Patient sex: M
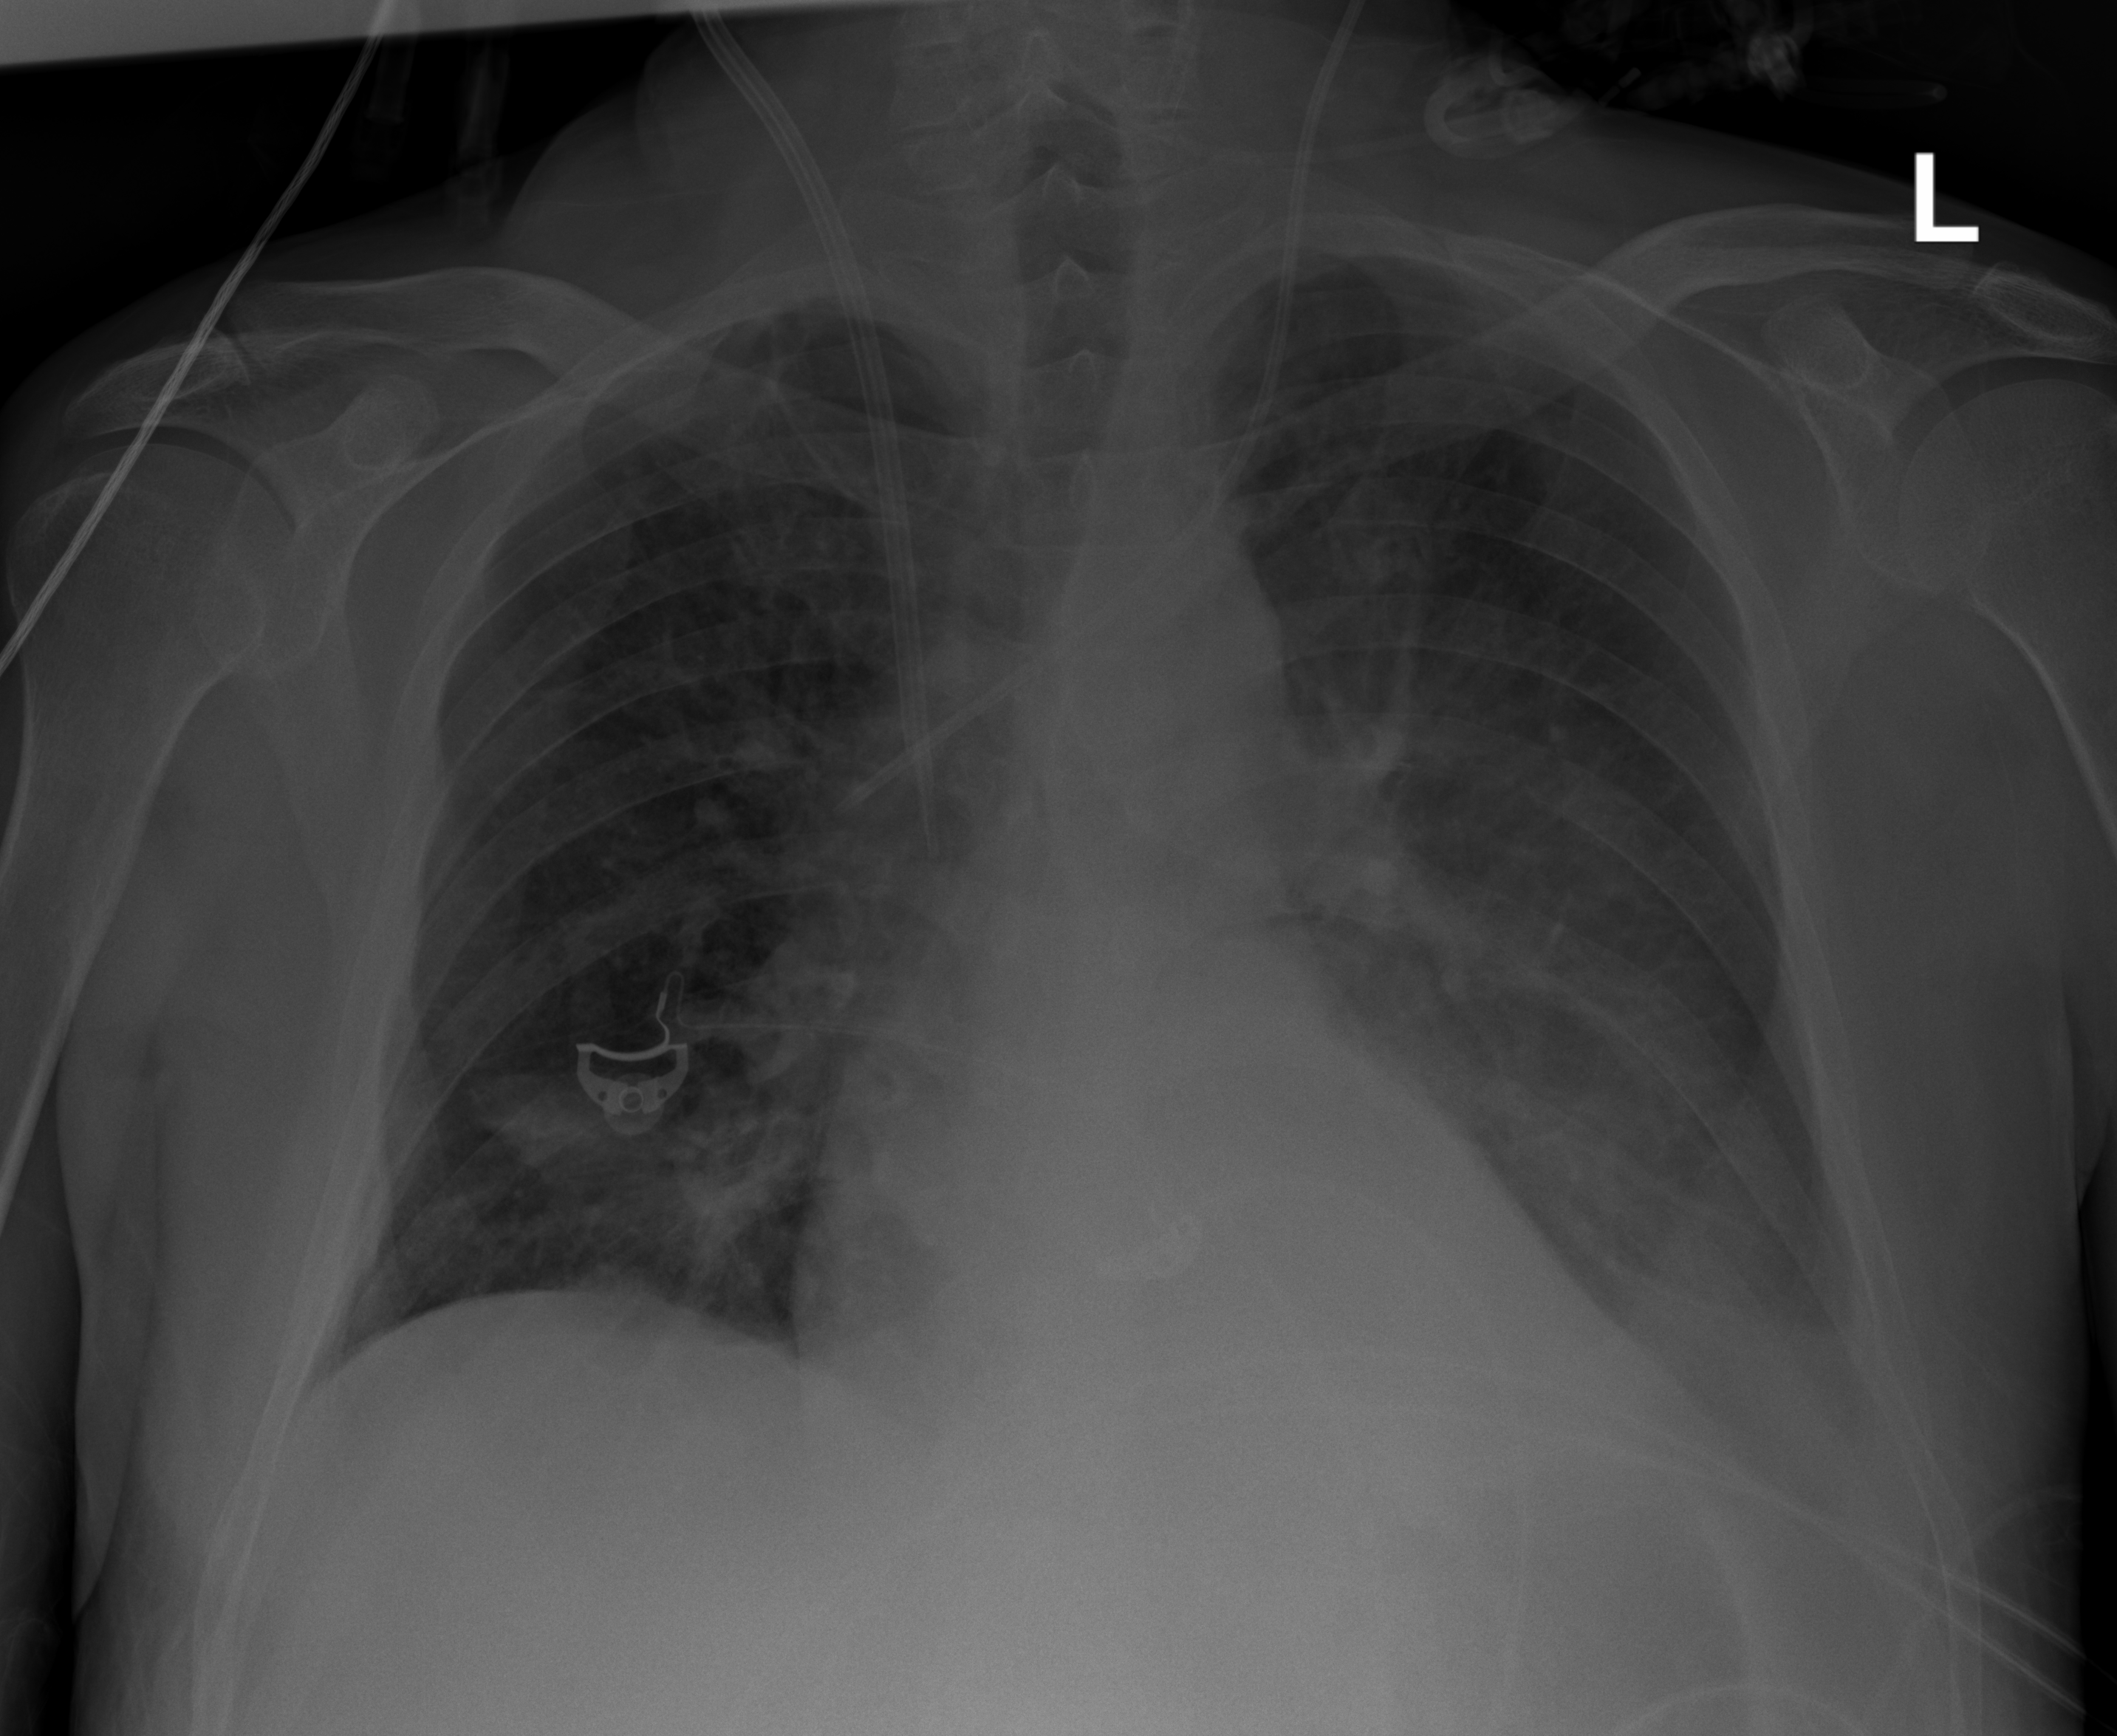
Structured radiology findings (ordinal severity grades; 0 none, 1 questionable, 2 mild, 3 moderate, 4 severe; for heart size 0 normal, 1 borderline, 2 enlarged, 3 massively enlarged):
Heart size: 1
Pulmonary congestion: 0
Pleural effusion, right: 0
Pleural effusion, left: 2
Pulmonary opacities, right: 0
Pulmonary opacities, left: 0
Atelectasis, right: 0
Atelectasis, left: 2